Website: bh-photo
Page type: address-validator
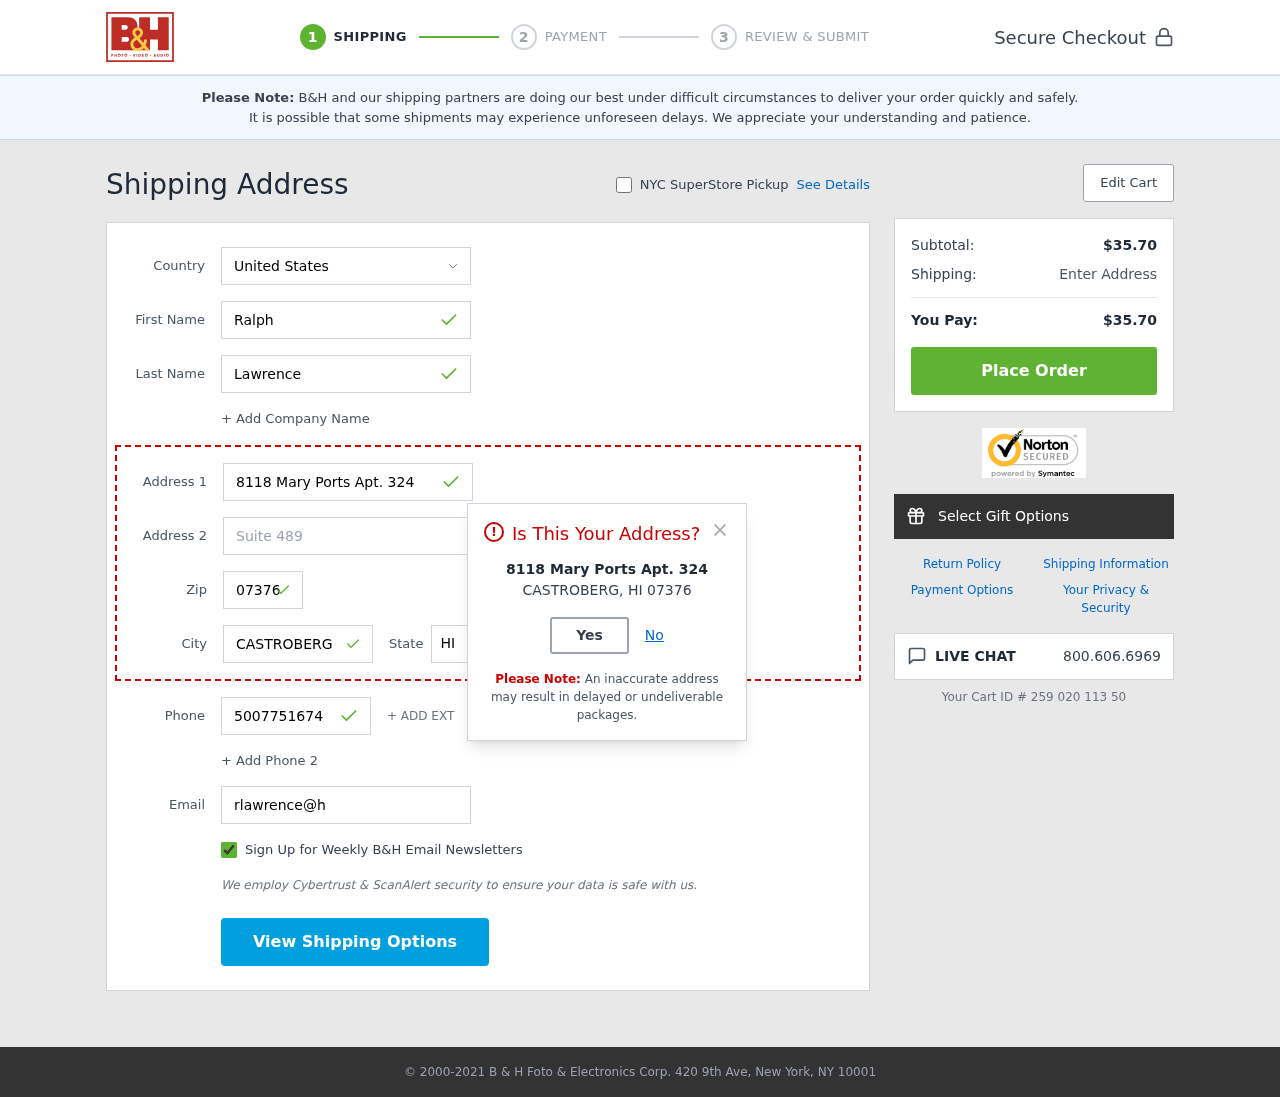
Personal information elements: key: PII_CITY
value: Castroberg
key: PII_COUNTRY
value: United States
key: PII_EMAIL
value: rlawrence@hotmail.com
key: PII_FIRSTNAME
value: Ralph
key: PII_LASTNAME
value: Lawrence
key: PII_PHONE
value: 5007751674
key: PII_POSTCODE
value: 07376
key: PII_STATE_ABBR
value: HI
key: PII_STREET
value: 8118 Mary Ports Apt. 324
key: PII_STREET2
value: Suite 489
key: PII_CITY_MODAL
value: CASTROBERG
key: PII_POSTCODE_FULL
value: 07376
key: PII_POSTCODE_NUMERIC
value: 7376
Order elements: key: ORDER_SUBTOTAL
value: $35.70
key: ORDER_TOTAL
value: $35.70
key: ORDER_ID
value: Your Cart ID # 259 020 113 50